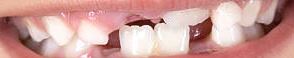
Condition: hypodontia